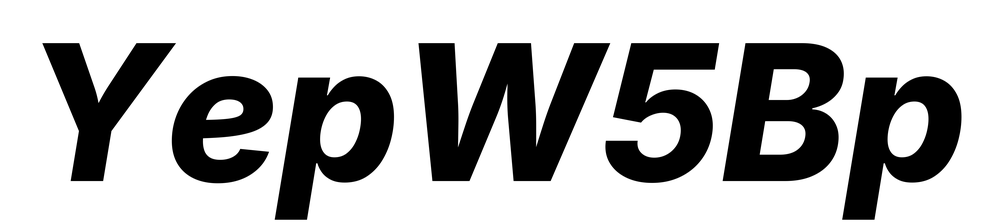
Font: Inter-Italic_ExtraBold_Italic